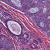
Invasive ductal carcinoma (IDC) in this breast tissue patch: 1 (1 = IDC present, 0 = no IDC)